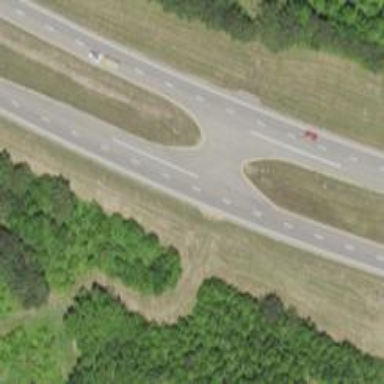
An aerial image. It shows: Trunk expressway with asphalt surface. It is dual carriageway.